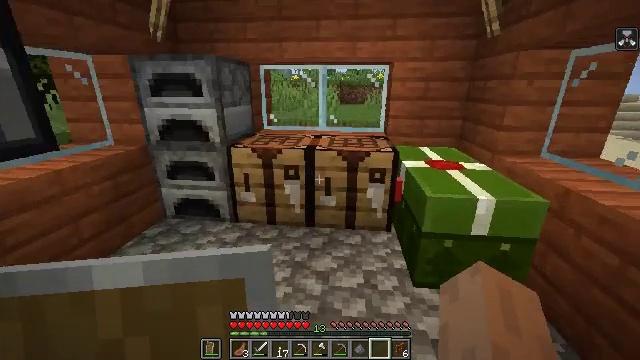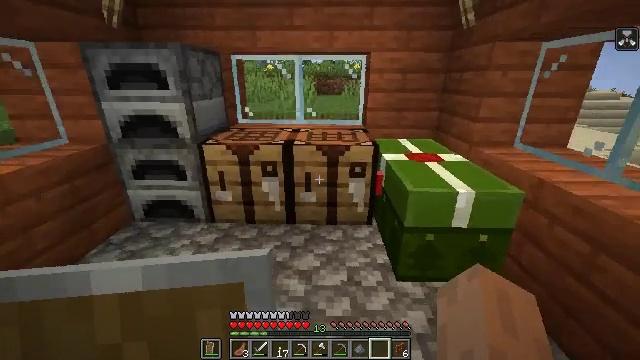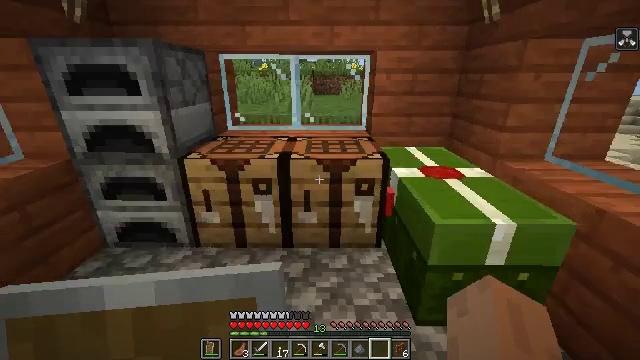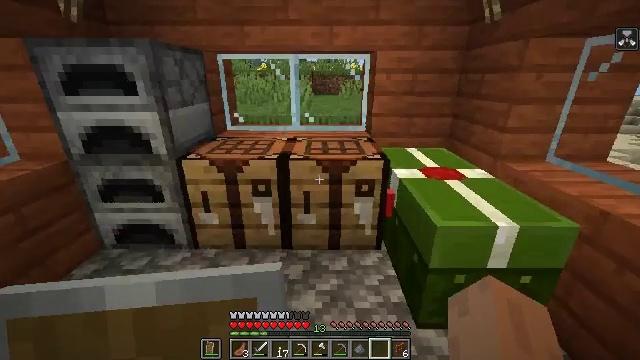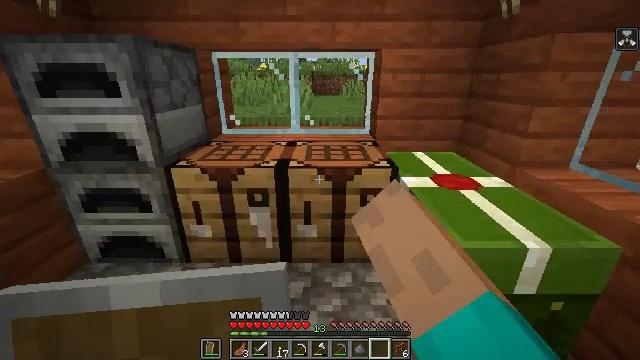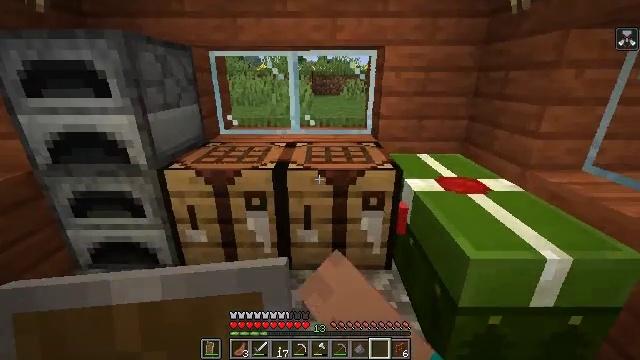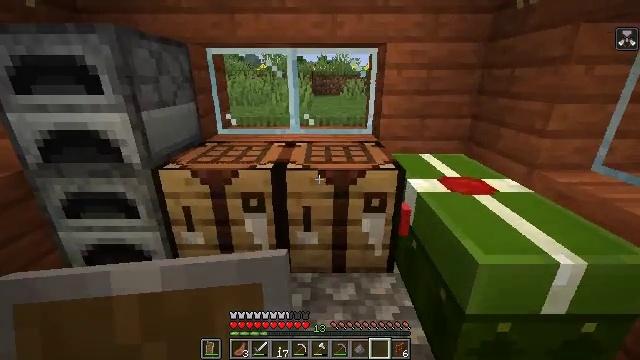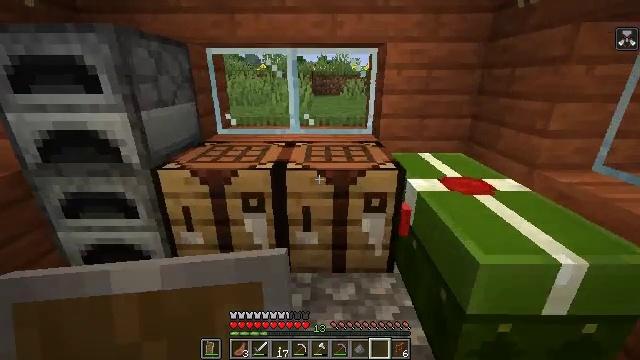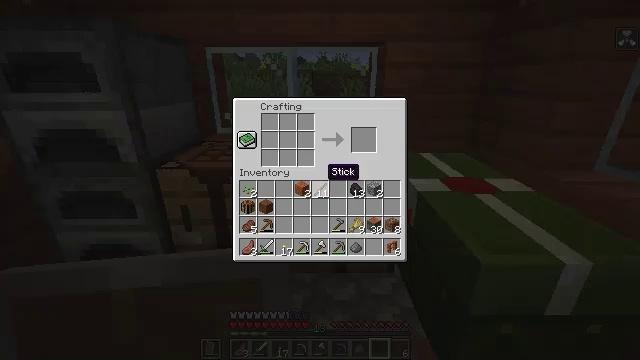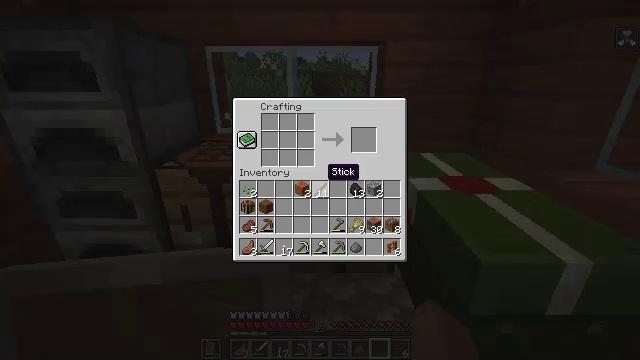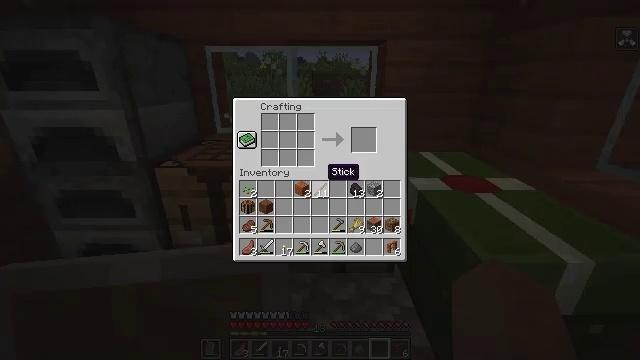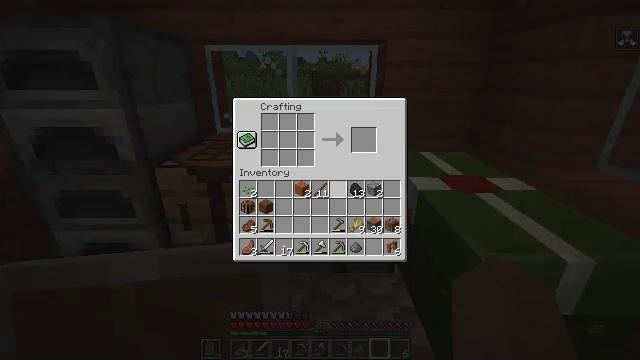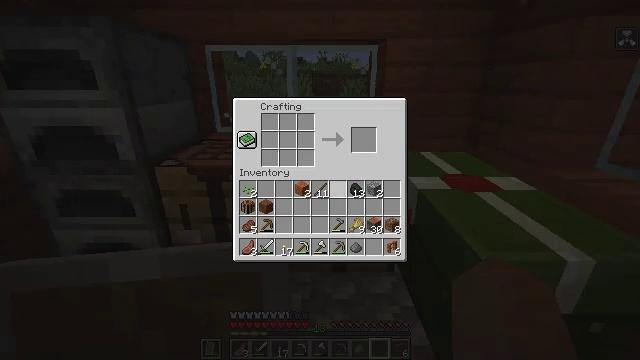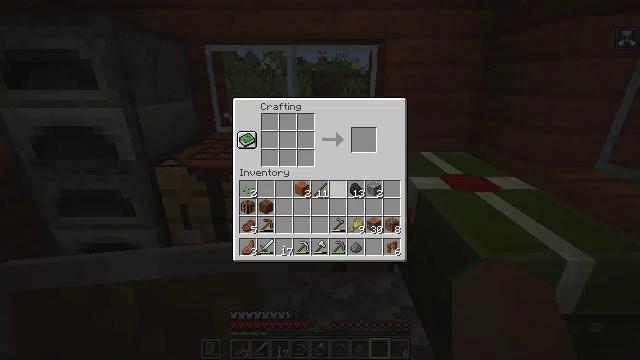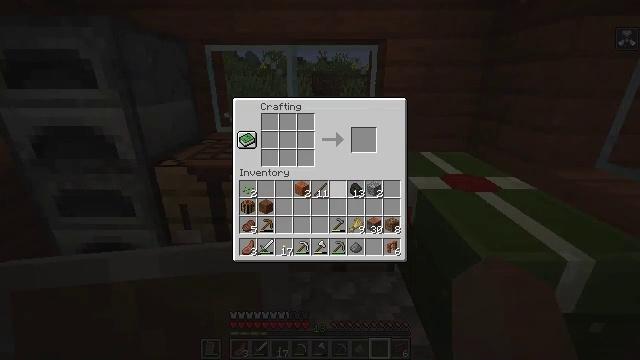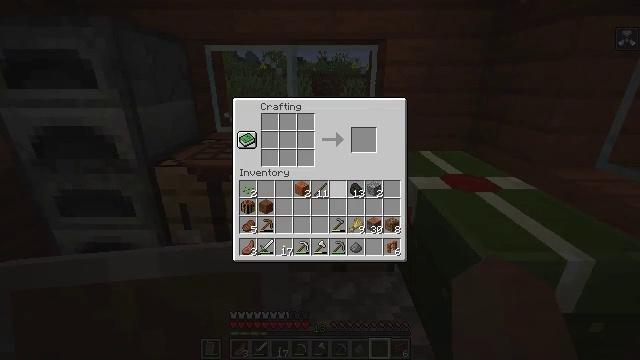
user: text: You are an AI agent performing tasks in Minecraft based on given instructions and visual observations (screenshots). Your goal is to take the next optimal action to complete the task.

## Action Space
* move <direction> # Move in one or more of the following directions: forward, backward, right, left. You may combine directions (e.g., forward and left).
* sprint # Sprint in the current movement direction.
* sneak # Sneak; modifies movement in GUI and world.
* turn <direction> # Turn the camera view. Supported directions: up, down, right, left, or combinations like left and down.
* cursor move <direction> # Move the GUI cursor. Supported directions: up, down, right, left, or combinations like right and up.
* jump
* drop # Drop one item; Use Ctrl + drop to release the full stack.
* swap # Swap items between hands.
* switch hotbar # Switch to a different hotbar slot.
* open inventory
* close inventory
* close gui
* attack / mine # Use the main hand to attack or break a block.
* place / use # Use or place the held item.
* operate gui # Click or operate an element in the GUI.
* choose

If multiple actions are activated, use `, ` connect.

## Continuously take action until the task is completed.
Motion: motion action
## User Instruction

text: Use the crafting interface to make acacia planks from acacia wood.
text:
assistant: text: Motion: move forward, turn right and down
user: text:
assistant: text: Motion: move forward
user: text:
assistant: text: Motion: move forward, use / place
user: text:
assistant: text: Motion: use / place
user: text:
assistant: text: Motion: use / place
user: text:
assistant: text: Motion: no_op
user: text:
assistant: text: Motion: no_op
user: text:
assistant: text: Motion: open gui
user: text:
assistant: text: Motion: no_op
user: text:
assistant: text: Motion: no_op
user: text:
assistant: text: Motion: cursor move right
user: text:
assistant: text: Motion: no_op
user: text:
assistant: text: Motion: no_op
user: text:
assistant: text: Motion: no_op
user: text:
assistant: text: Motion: no_op
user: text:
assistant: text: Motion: cursor move left
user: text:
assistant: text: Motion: cursor move left
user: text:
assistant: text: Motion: cursor move left
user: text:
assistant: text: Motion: cursor move left and up
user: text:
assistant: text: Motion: no_op
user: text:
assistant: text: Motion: no_op
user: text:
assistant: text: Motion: no_op
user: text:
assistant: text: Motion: no_op
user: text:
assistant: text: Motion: no_op
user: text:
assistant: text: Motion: no_op
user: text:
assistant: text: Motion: no_op
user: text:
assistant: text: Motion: operate gui
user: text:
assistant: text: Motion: operate gui
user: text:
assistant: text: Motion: cursor move left and up
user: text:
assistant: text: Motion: cursor move left